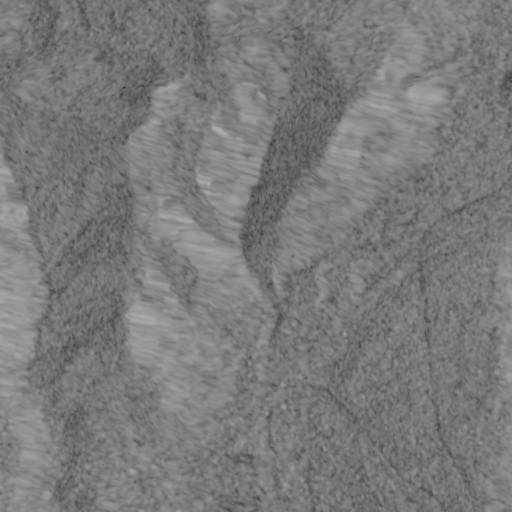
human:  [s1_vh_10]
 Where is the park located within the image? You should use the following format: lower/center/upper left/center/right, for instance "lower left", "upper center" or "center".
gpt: The park is located in the lower center of the image.
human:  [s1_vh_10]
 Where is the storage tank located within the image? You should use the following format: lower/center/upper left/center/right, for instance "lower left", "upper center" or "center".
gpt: The storage tank is located in the lower center of the image.
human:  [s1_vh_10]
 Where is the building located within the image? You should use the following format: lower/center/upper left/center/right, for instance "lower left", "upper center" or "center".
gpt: The building is located in the lower center of the image.
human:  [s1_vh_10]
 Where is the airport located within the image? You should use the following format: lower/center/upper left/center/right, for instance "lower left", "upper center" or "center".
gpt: There is no airport in the image.

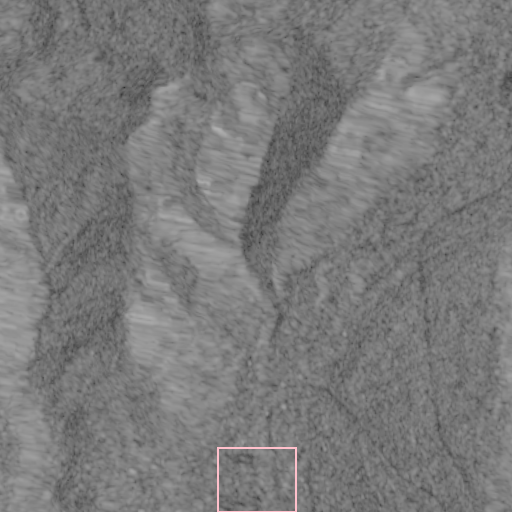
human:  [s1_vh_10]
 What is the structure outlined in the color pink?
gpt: The structure outlined in pink is a park.
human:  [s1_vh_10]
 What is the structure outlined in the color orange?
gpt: There is no orange outline.